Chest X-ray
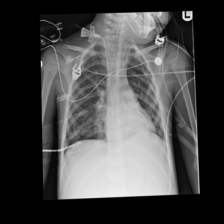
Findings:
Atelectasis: positive
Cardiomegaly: negative
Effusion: negative
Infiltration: negative
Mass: negative
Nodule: negative
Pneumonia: negative
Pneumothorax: negative
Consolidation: positive
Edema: negative
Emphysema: negative
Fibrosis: negative
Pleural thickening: negative
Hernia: negative